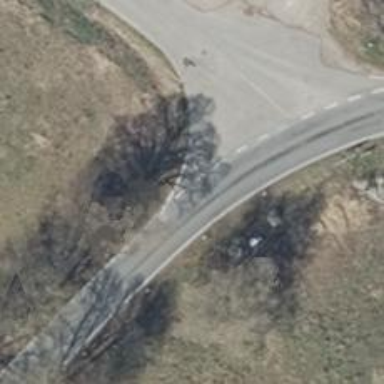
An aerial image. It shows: Secondary road with asphalt surface.